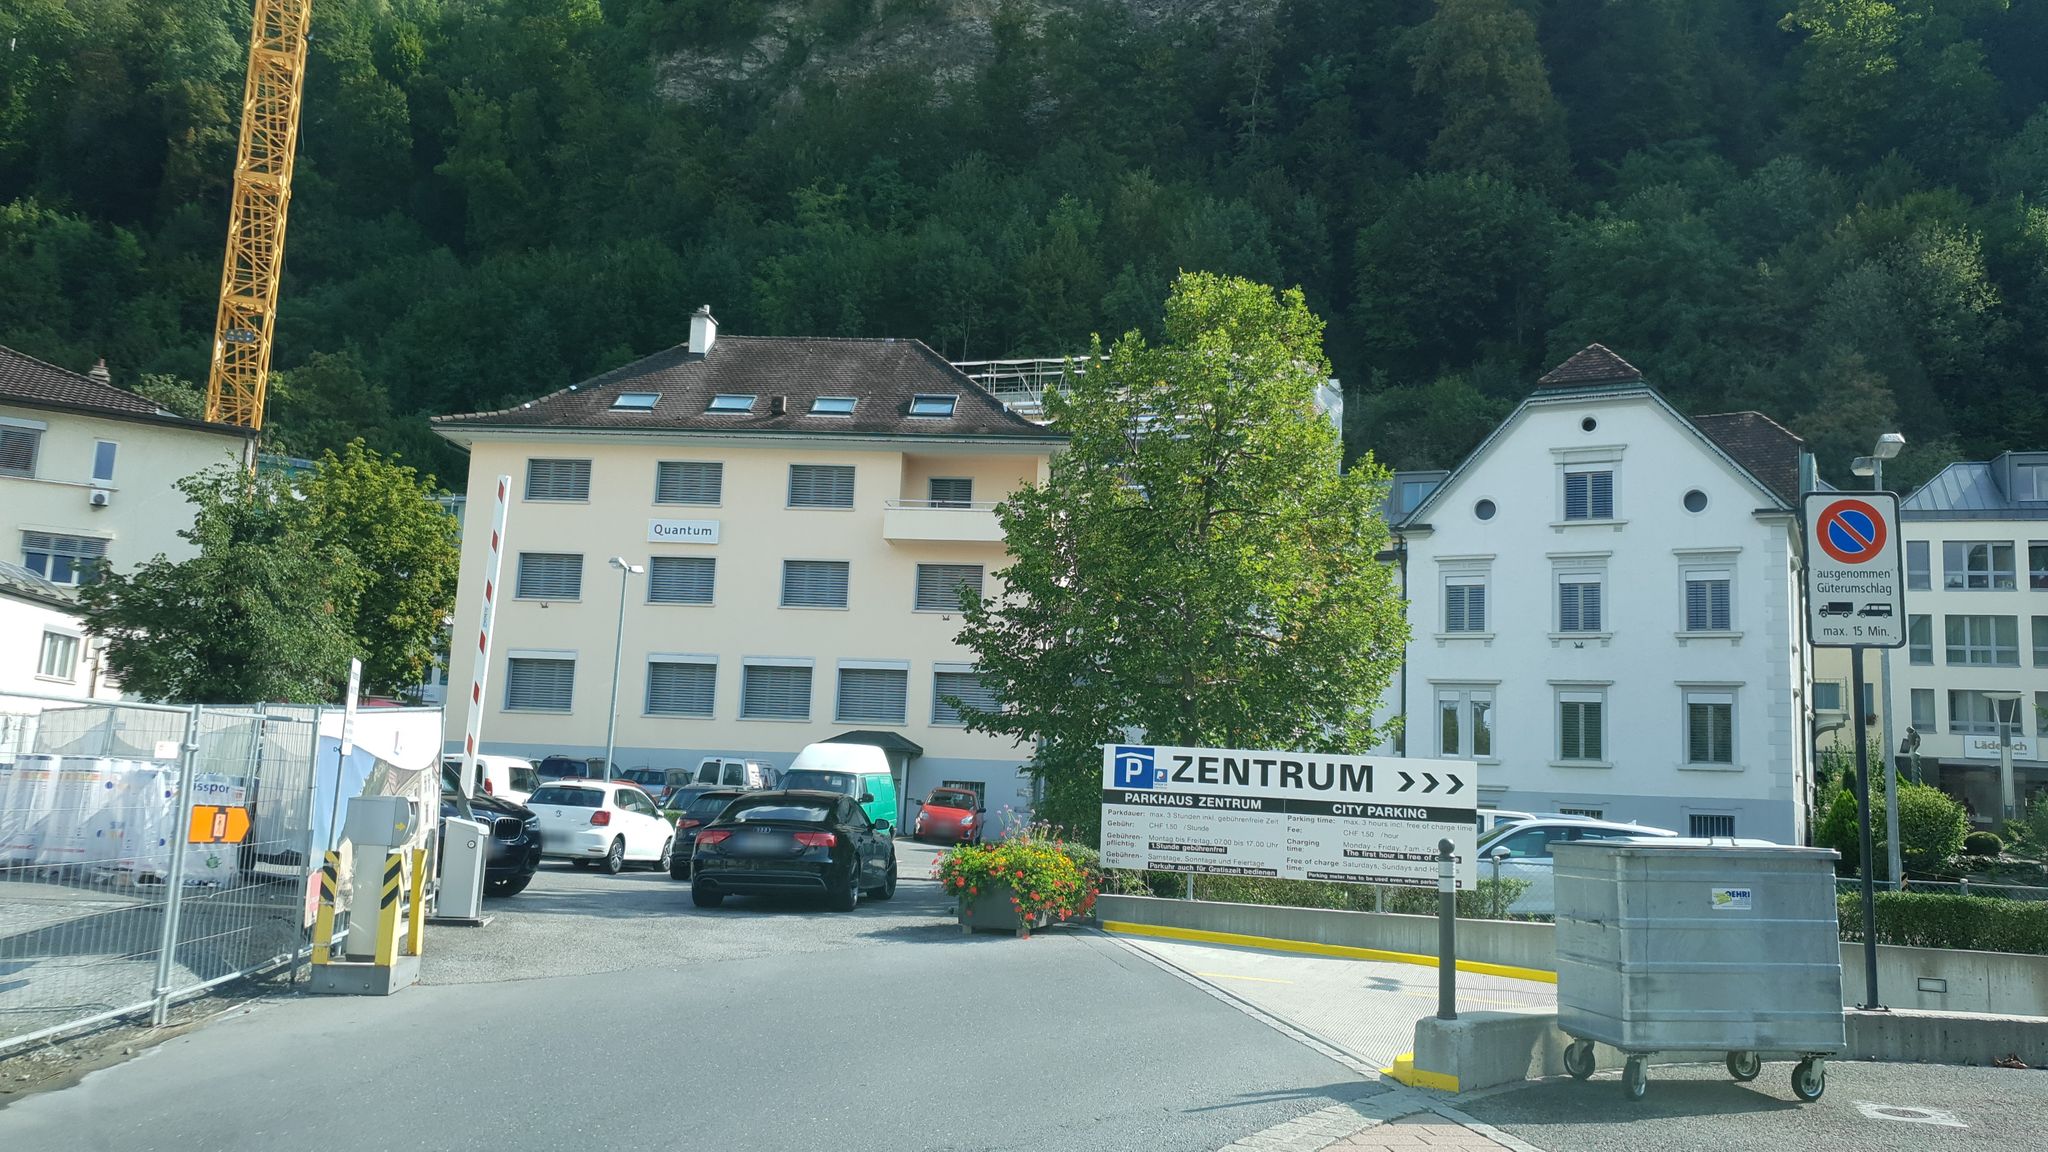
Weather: clear
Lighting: day
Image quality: good
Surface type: walking surface
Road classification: service
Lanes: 2
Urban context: suburban or peri-urban
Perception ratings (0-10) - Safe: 2.29, Lively: 4.43, Beautiful: 5.35, Boring: 9.27, Depressing: 6.96, Wealthy: 2.61